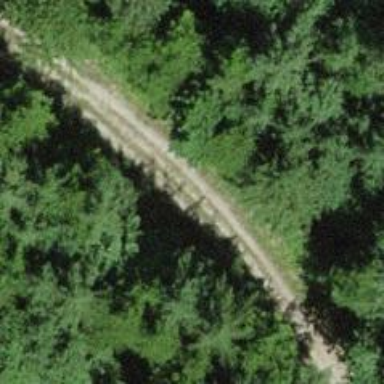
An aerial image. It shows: Gravel track with grade3 tracktype.